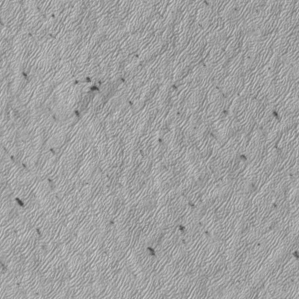
Label: frost